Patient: sex M, age 75
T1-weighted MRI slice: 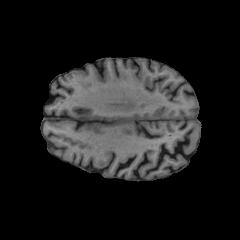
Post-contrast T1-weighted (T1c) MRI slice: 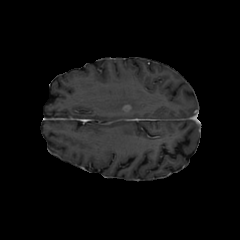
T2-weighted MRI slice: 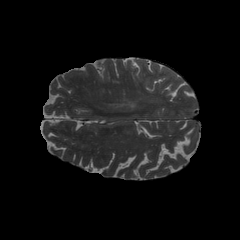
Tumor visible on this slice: yes
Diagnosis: Glioblastoma, IDH-wildtype
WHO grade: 4